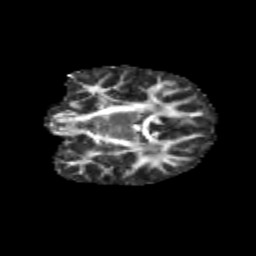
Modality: FA
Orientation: coronal
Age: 11
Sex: female
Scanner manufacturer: siemens
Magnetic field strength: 3 T
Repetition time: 3.8 s
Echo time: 0.07 s